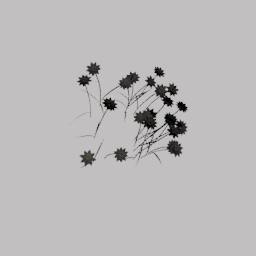
Label: nature